Question: I want to create a program that uses the terminal in a similar way that Yeoman, that means that you can select some options by moving with the keys.

How can I do that with node.js any module recommendation or how to do it without modules?
I found this module called <URL>
but with this one I cannot move with the cursor like Yeoman.
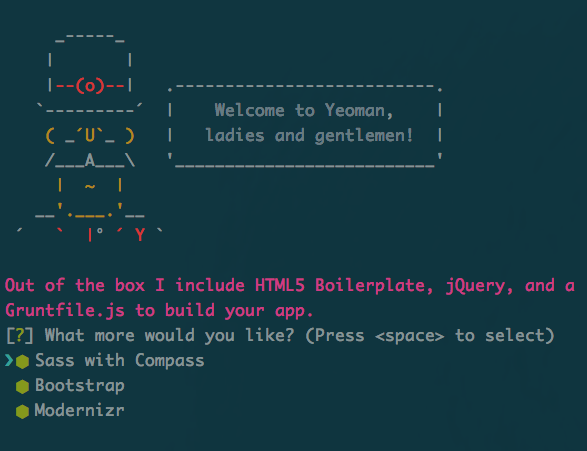
Answer: Yeoman is using <URL> to make that menu.